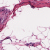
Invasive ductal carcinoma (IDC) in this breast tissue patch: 0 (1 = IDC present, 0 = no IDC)